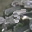
Label: 5